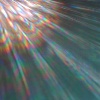
Label: sunburn